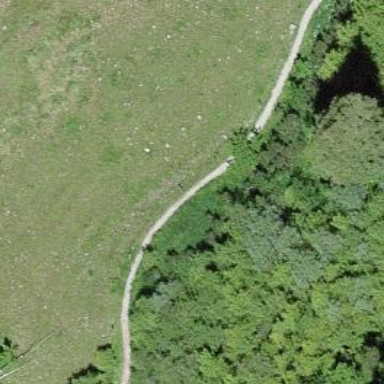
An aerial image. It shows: Path with excellent trail visibility. The surface of the path is earth.